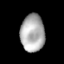
Tissue: skin
Cell type: Epithelial cells
Senescence score: 0.2449
Nuclear area (px): 874
Mean DAPI intensity: 174.755